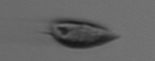
Label: Prorocentrum_triestinum